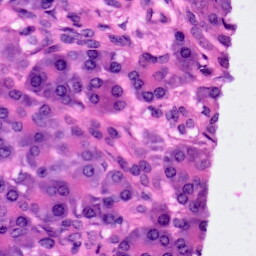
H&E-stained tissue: Pancreatic